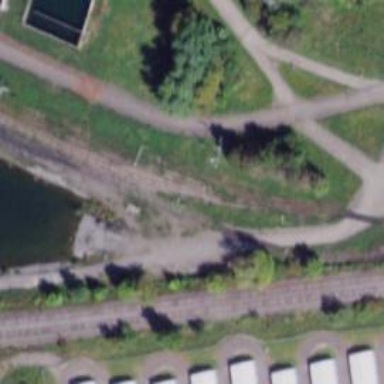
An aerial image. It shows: Disused railway spur service.